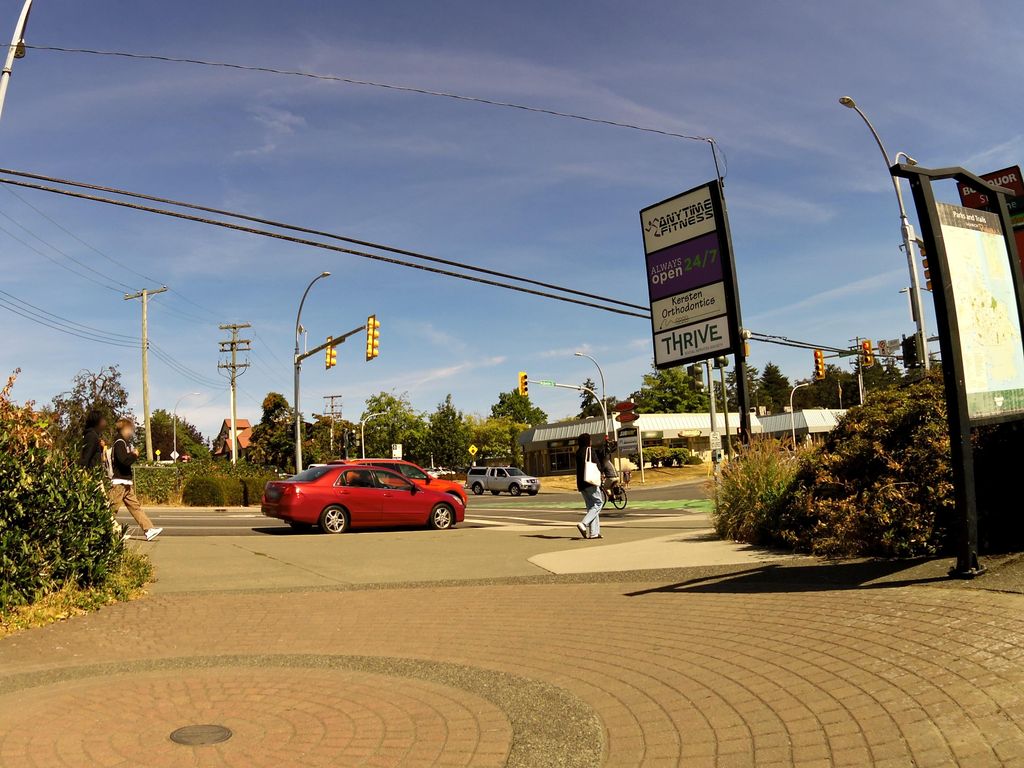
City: victoria